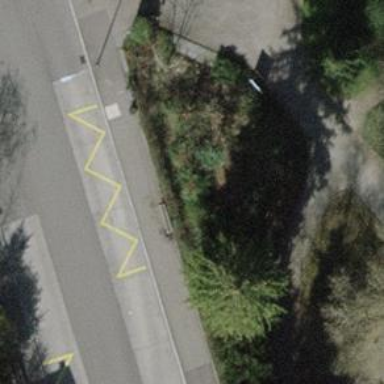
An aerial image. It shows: Bench for seating.